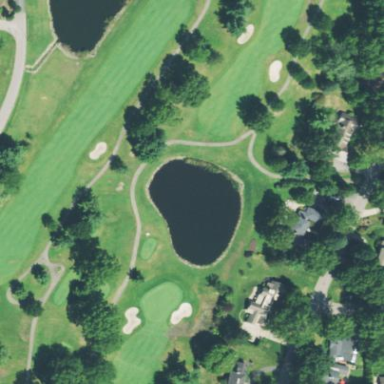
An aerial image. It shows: Water hazard on golf course. The hazard is natural water feature.